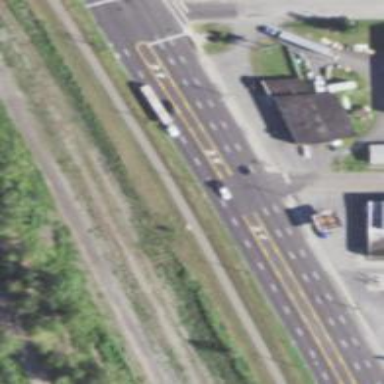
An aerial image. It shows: Asphalt trunk highway.